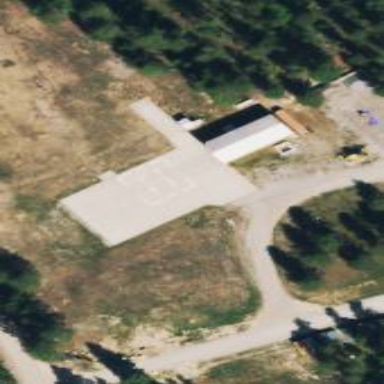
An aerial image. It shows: Image of helipad at airport.